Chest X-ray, PA view. Patient: 82 years old, sex M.
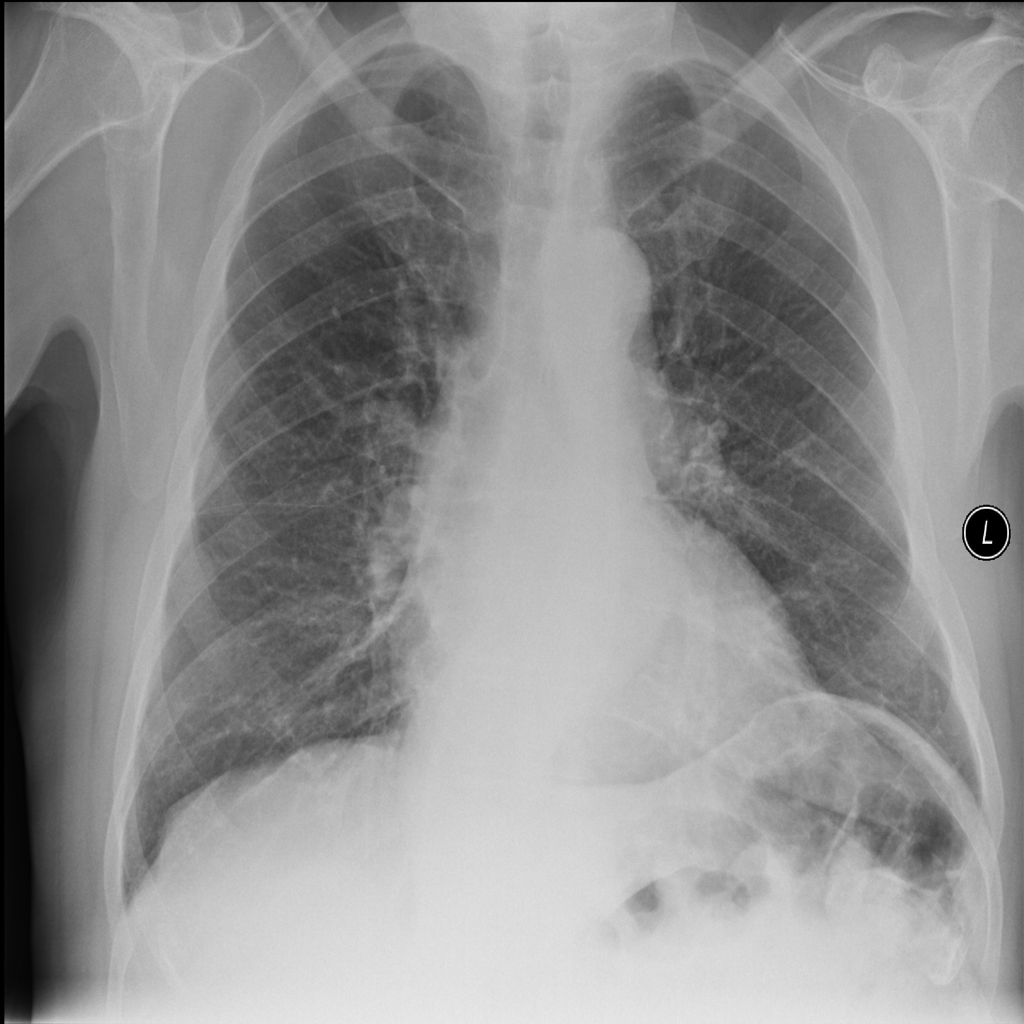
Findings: No Finding